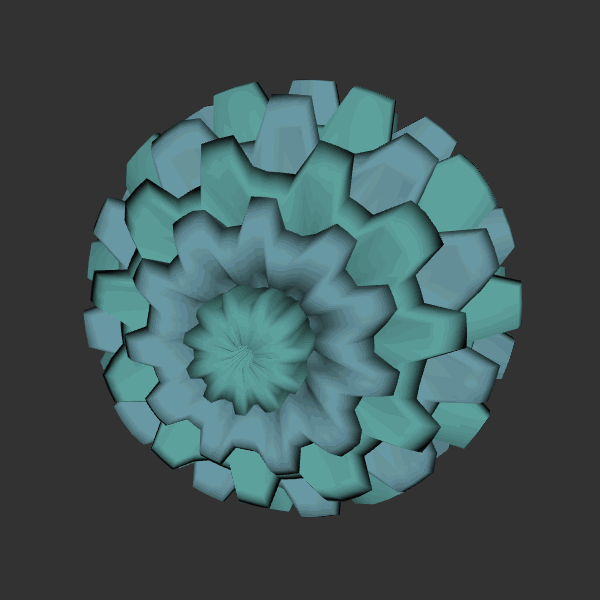
Background: dark